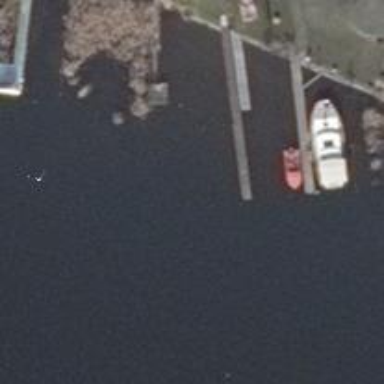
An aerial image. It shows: Man-made pier.